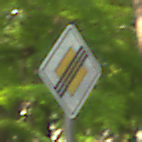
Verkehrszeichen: EndeVorfahrtsstrasse
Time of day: MorningAfternoon
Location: Outdoor (RoadRail)
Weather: Clear
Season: NotSpecified
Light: Natural